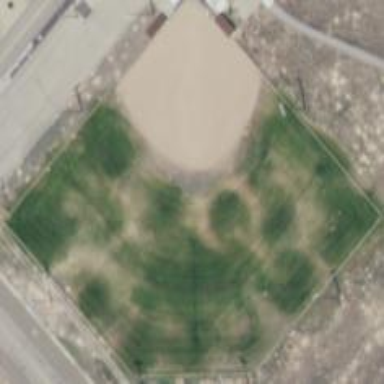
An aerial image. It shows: Baseball pitch for leisure and sports activities.